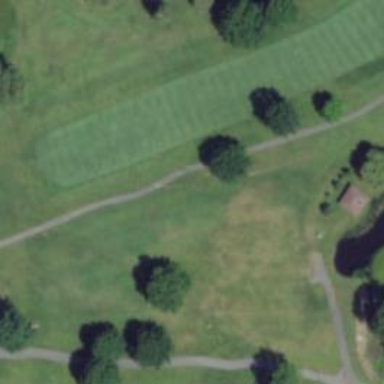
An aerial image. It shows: Path for golf carts.